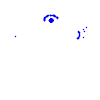
Particle: pion